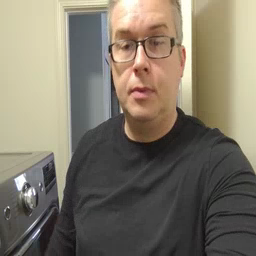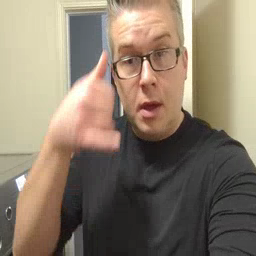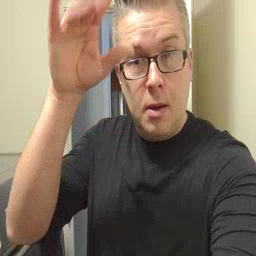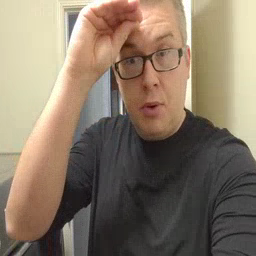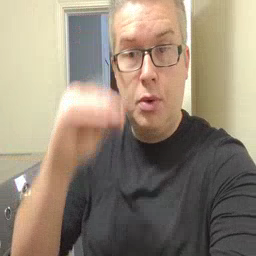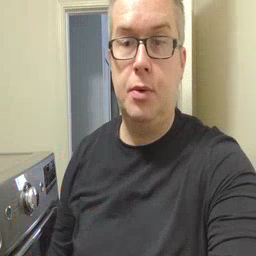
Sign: cowboy